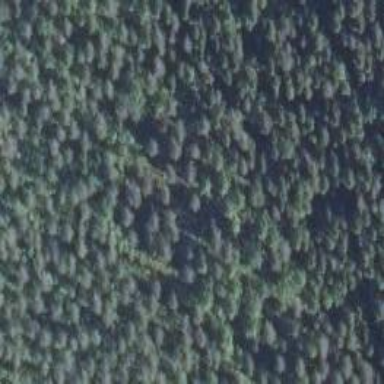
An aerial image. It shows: Woodland consisting mainly of needle-leaved trees.